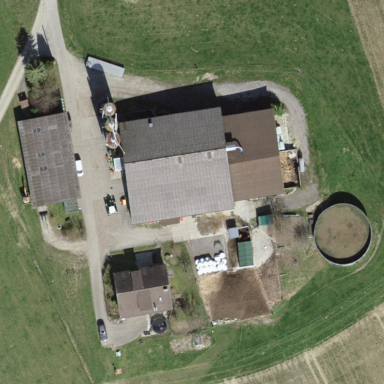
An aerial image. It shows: Farmyard area.